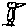
Label: bird